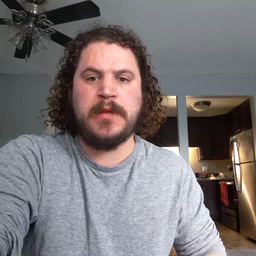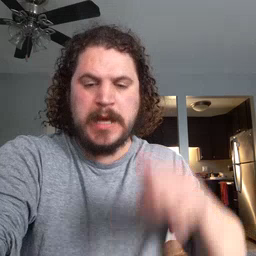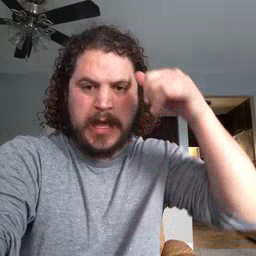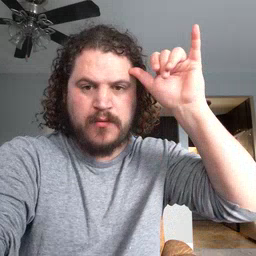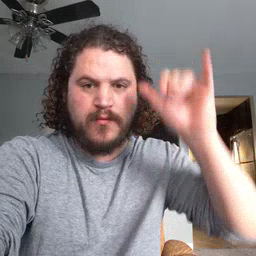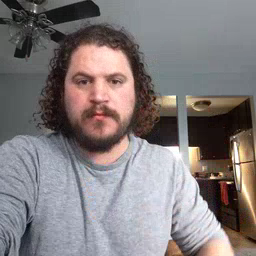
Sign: cow